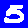
Digit: 5